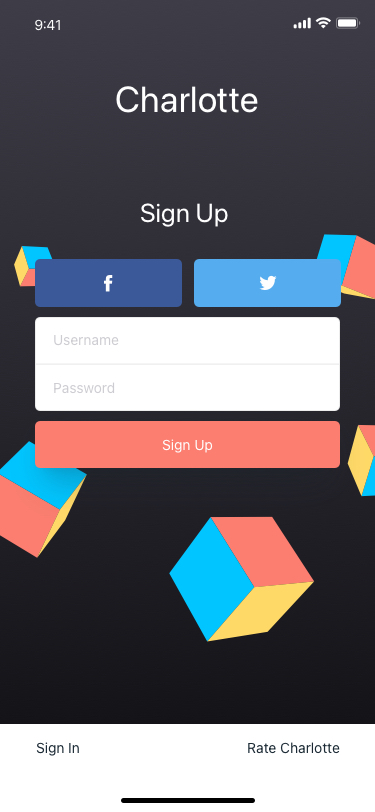
Text in this UI design:
Sign In
Rate Charlotte
Sign Up
Password
Username
Sign Up